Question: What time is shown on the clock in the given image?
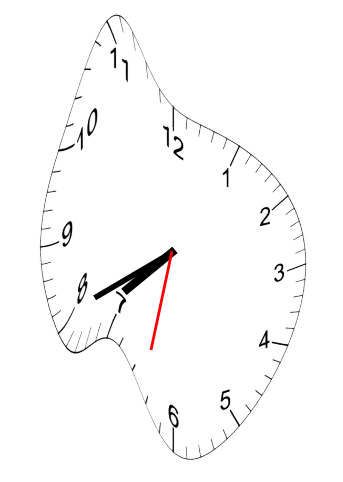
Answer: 07:40:32